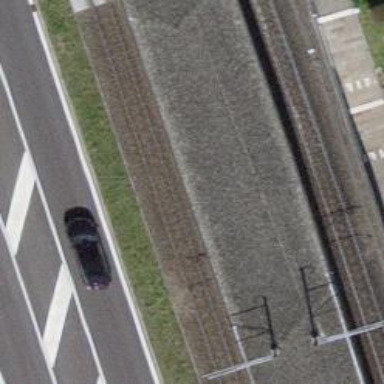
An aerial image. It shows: Railway halt station for public transport.